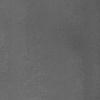
Atmospheric dust classification: dusty